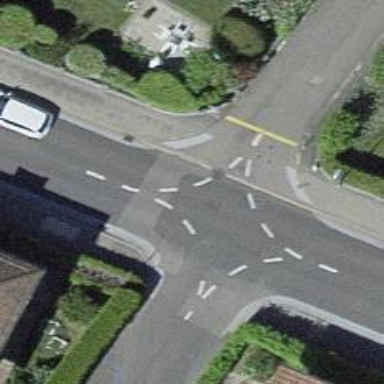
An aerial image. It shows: Kerb barrier.